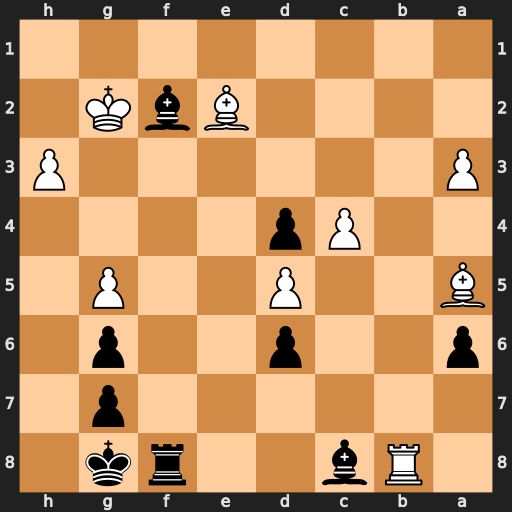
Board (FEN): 1Rb2rk1/6p1/p2p2p1/B2P2P1/2Pp4/P6P/4BbK1/8
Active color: b
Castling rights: -
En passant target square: -
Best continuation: Bxh3+ Kxh3 Rxb8